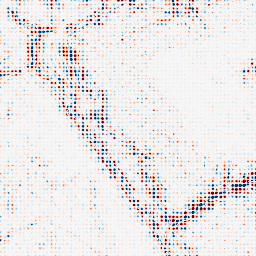
Category: wavelet
Decomposition family: wavelet_biorthogonal
Decomposition parameters: wavelet: bior4.4
level: 3
Upsampling method: sinc_hamming
Upsampling parameters: scale: 8
kernel_size: 4
Upsampling scale: 8